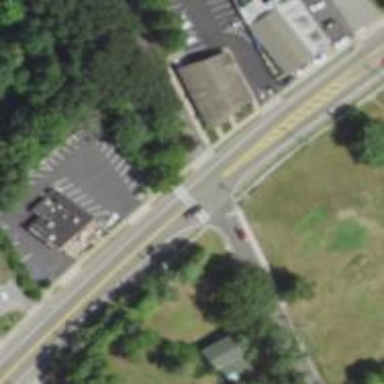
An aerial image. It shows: Marked crossing on the road.